Question: I'm trying to display ggplot graphics using cairo 2D graphics on X11. I've changed 'type="cairo"' and 'antialias="subpixel"' in 'X11.options' and rebound my 'x11' function following
this <URL>, but no matter what settings I start the display with, there is atrocious aliasing in my plots.
I've tried using 'CairoX11' from the 'Cairo' CRAN package, and while the plots look great, the device frequently segfaults bringing down my entire R process. This happens fairly reproducibly when I have two graphics devices and I make one of them full screen in my tiling window manager.
I've noticed that the graphics in R Studio look great out of box. Is there some other switch somewhere I need to view R graphics using the standard X11 device (or some other device) that look as good CairoX11 graphics, but which doesn't crash R? How does R Studio do it?

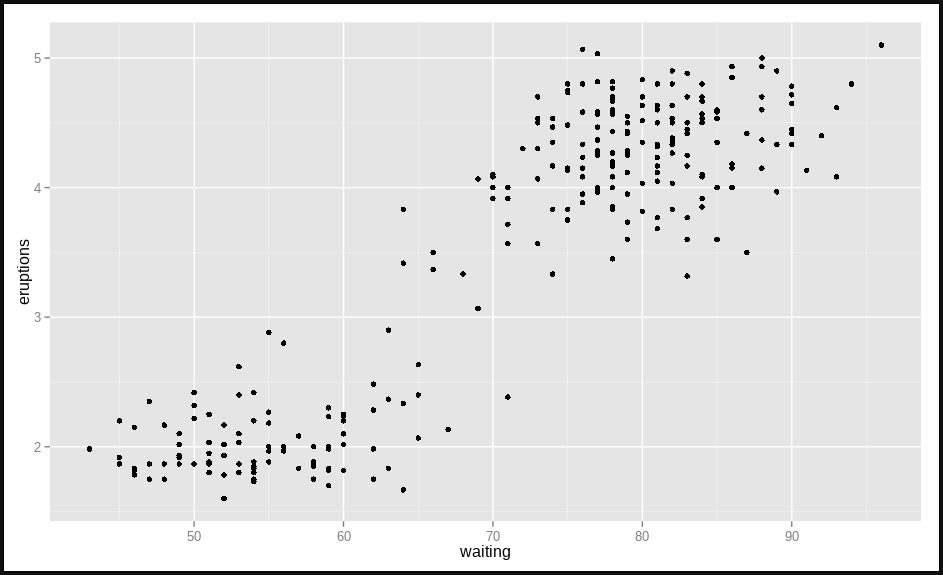
Answer: Hadley changed the default shape to 19 in the latest version of ggplot2 and that fixed the issue.